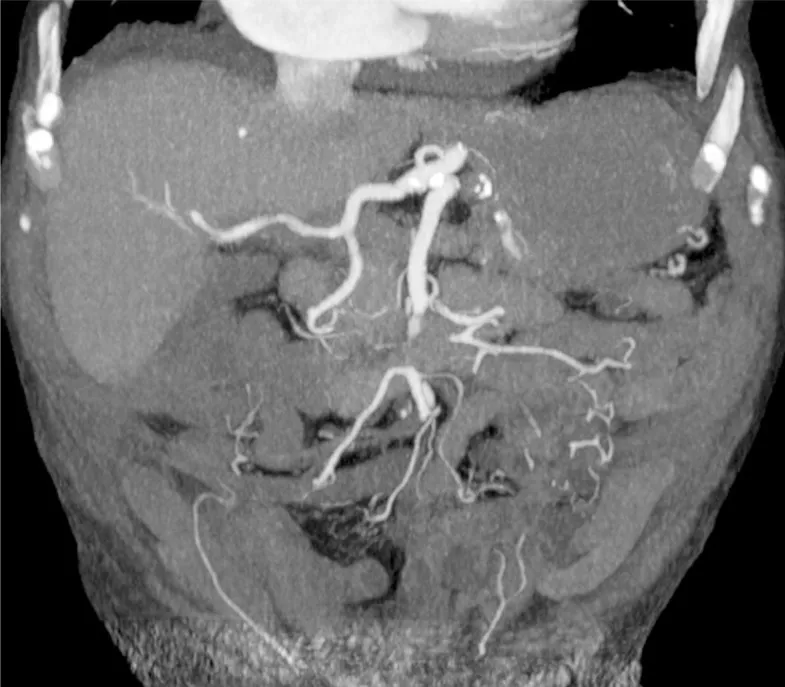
Coronal MIP reconstructions of CTA, revealing a segmental, occlusive acute embolism of the mid portion of SMA stem.
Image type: radiology (ct)